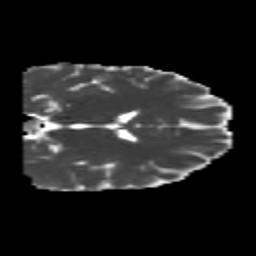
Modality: MD
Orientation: coronal
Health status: healthy
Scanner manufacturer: philips
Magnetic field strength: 3 T
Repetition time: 6.964 s
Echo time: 0.092 s